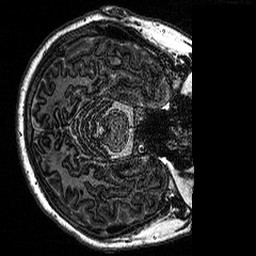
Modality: MP2RAGE
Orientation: axial
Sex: male
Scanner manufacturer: siemens
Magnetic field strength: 3 T
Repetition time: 5 s
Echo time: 0.00292 s